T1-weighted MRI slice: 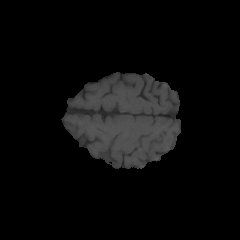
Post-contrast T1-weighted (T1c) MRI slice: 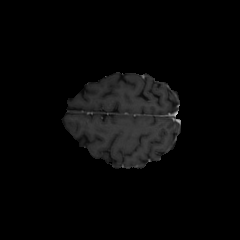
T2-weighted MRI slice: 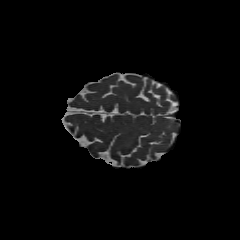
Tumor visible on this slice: no